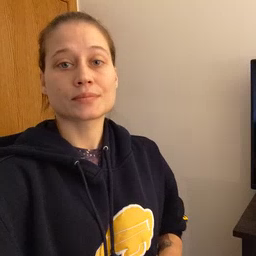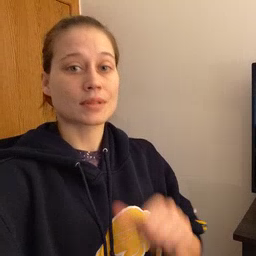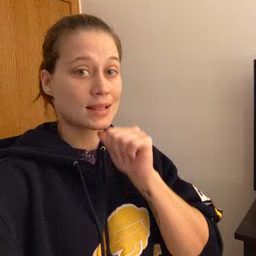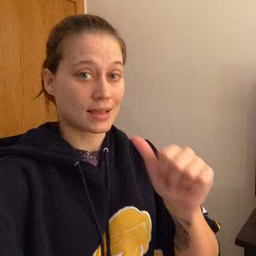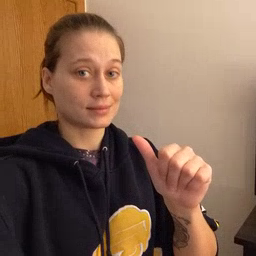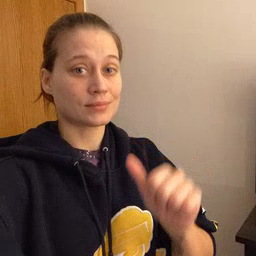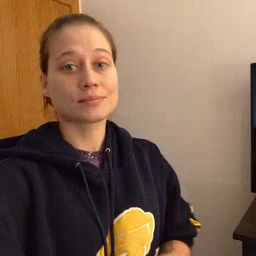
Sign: not